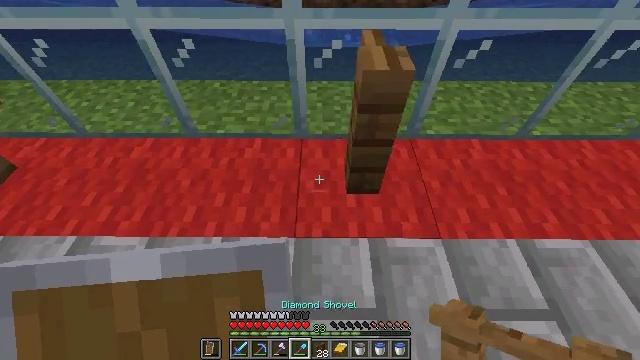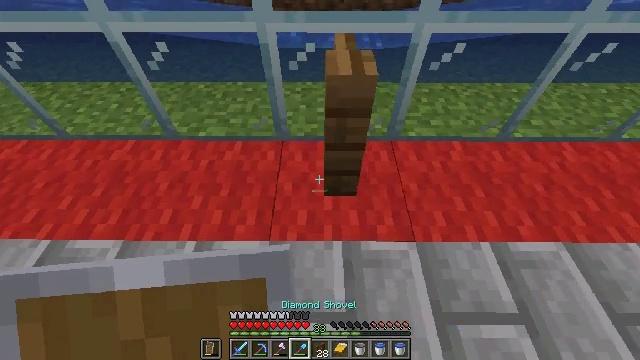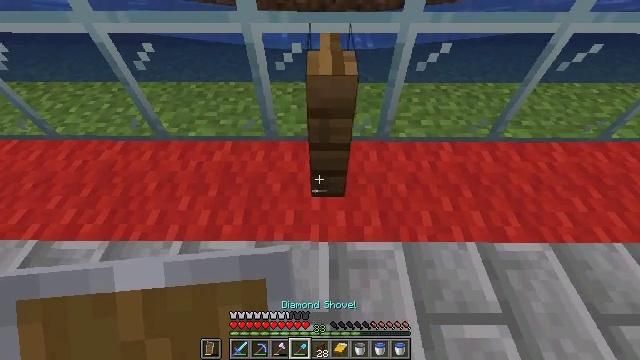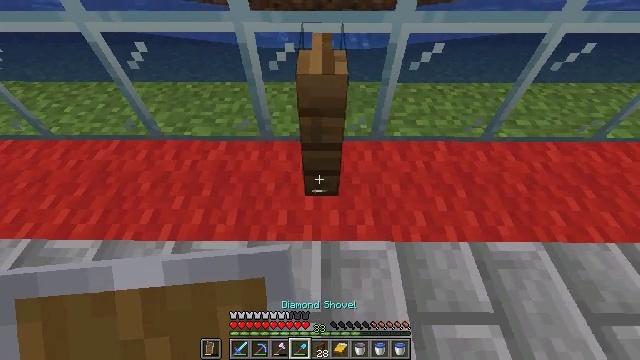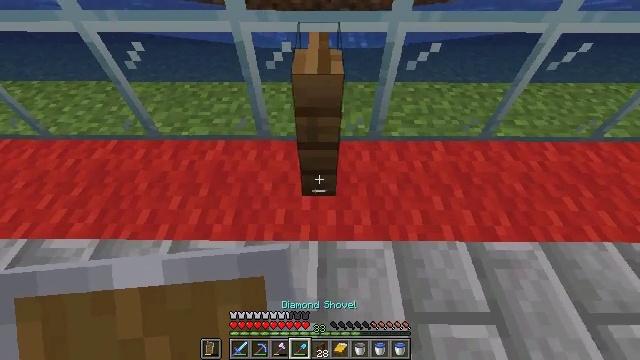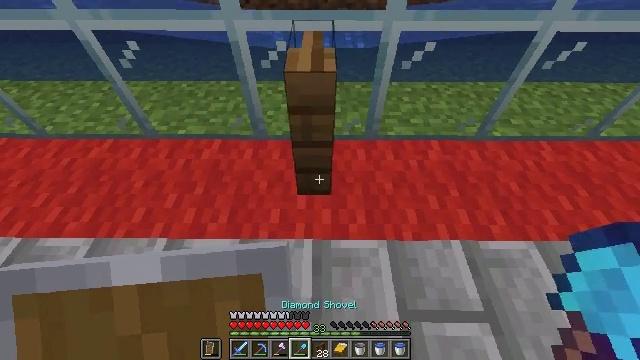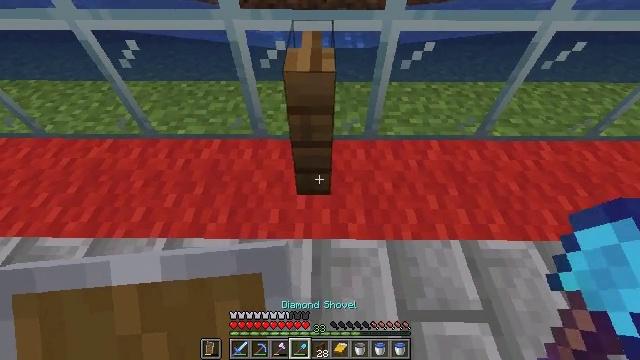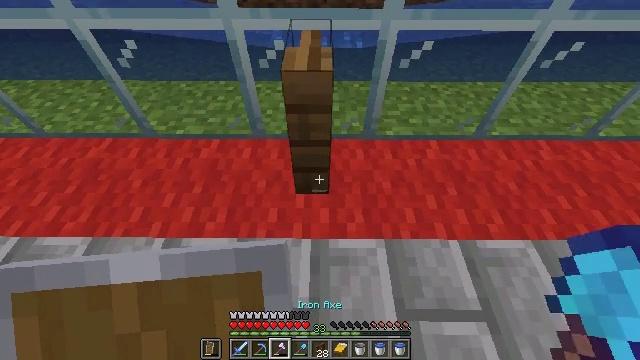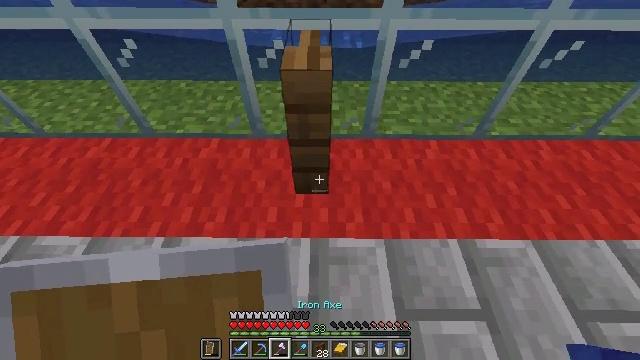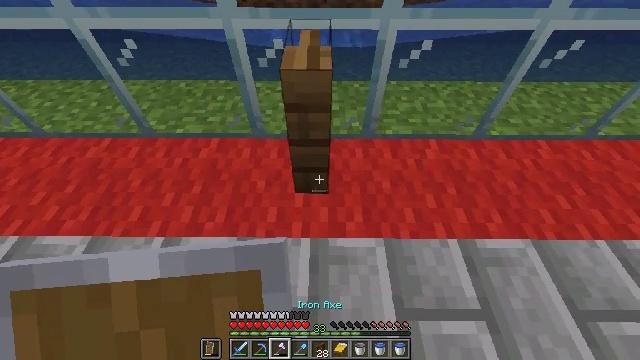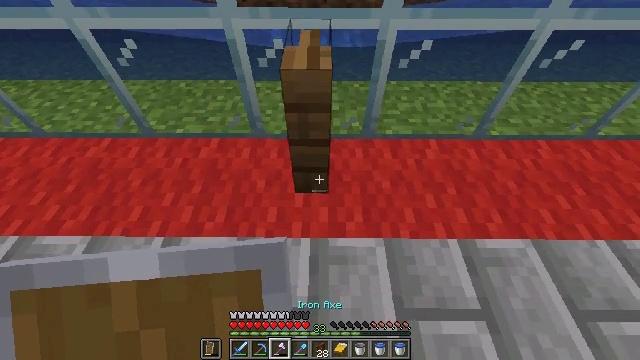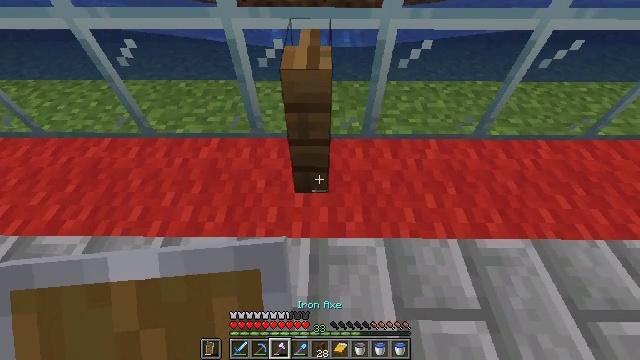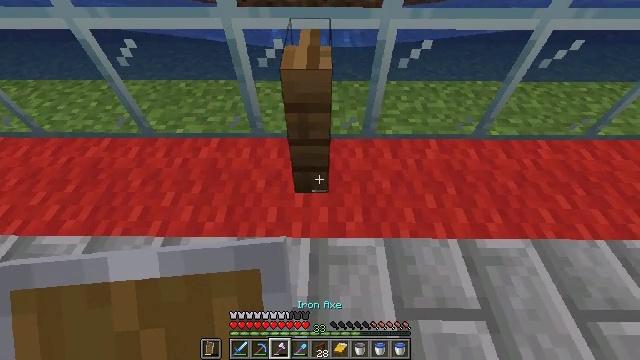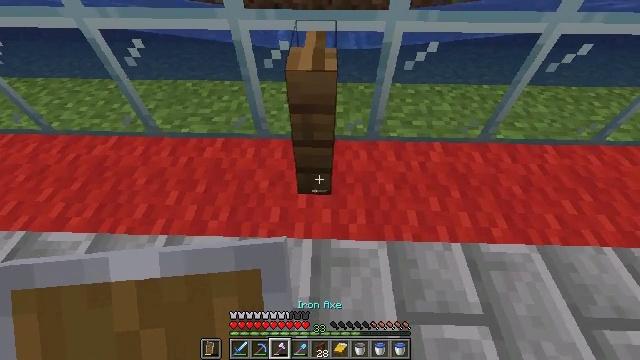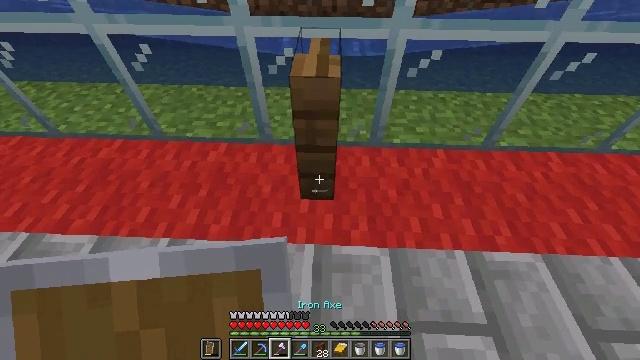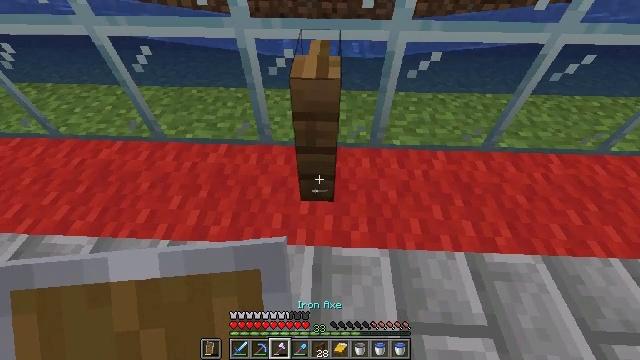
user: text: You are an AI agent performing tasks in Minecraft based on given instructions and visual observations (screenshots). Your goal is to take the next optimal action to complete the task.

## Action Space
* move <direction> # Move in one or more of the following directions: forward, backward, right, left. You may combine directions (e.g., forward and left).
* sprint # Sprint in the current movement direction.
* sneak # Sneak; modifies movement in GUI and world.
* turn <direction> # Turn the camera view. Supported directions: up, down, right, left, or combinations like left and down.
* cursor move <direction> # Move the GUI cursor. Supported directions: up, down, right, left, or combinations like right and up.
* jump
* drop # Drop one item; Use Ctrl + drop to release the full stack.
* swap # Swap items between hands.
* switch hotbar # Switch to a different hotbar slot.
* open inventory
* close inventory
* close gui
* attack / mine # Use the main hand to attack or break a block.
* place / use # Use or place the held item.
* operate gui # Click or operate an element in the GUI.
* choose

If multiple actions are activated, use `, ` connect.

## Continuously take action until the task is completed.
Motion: motion action
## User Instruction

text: Remove the spruce fence from the structure.
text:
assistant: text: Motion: move right
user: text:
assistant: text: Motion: no_op
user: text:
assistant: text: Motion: no_op
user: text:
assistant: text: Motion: no_op
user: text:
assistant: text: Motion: no_op
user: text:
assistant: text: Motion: no_op
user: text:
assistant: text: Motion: no_op
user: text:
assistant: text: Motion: no_op
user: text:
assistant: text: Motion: no_op
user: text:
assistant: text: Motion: no_op
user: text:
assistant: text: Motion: no_op
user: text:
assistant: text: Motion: no_op
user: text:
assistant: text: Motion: turn left
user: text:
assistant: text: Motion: turn up
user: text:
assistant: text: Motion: no_op
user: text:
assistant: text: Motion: no_op
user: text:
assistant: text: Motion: attack / mine
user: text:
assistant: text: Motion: attack / mine
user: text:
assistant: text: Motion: attack / mine
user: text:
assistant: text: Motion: attack / mine
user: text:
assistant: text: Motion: attack / mine
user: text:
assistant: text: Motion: attack / mine
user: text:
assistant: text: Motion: attack / mine
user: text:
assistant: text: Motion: attack / mine
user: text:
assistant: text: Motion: attack / mine
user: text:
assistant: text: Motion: attack / mine
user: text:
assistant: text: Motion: attack / mine
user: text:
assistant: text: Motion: no_op
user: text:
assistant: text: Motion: no_op
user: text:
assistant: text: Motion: no_op